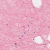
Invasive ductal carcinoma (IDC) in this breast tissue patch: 0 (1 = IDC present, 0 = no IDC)